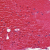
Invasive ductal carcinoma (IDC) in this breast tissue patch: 0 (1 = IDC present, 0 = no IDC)